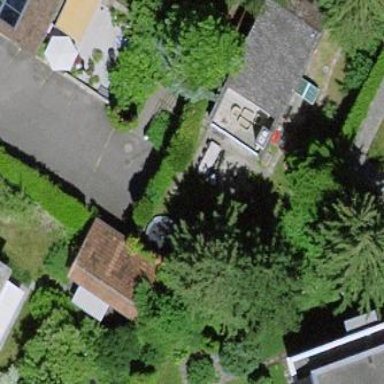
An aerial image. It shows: View of roof of building.